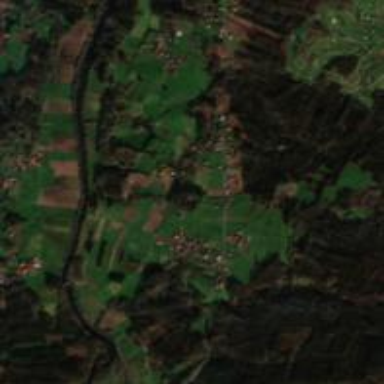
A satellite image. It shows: Small hamlet.